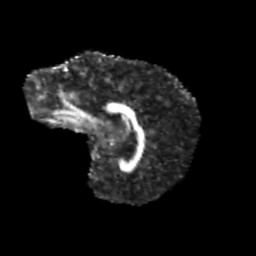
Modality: FA
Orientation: sagittal
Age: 11
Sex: female
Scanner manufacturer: siemens
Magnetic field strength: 3 T
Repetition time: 3.8 s
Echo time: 0.07 s